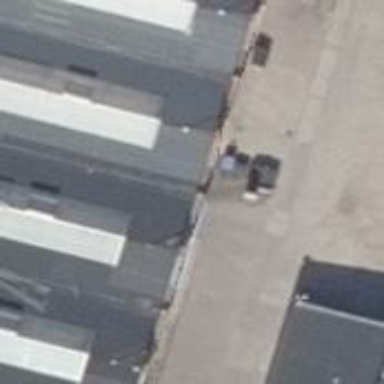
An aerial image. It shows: Car repair shop.